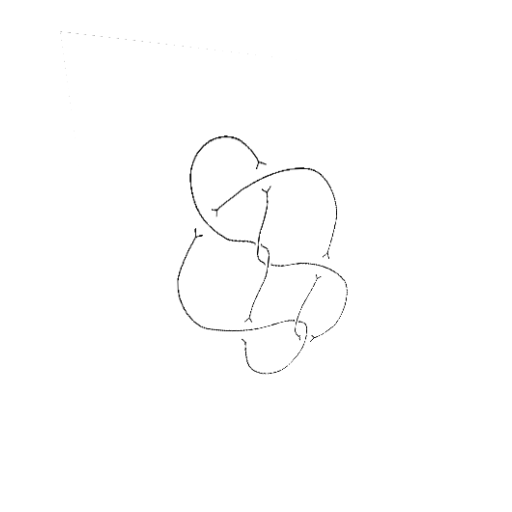
Crossing number: 8